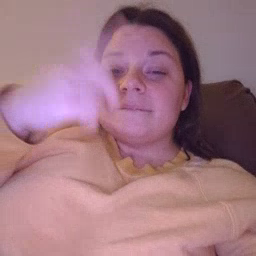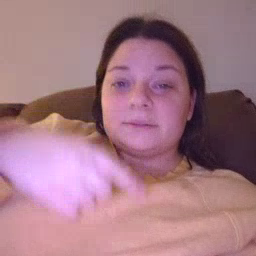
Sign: face